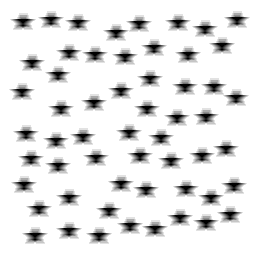
Squares: 0
Triangles: 0
Stars: 56
Total shapes: 56